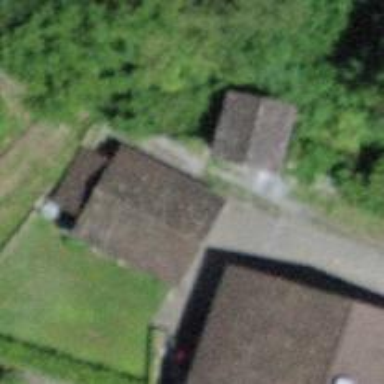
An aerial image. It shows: Garage building.